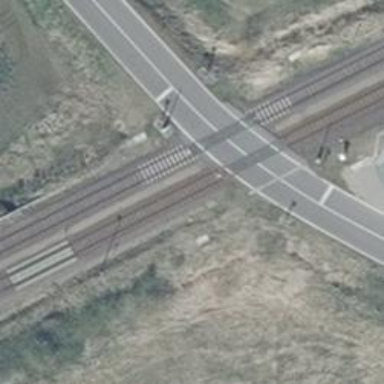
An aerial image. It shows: Level crossing along the railway.